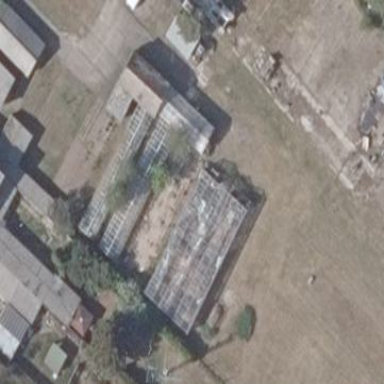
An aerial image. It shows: Greenhouse used for horticulture.